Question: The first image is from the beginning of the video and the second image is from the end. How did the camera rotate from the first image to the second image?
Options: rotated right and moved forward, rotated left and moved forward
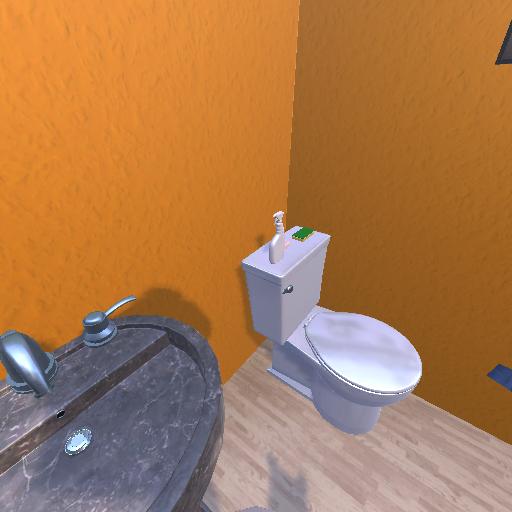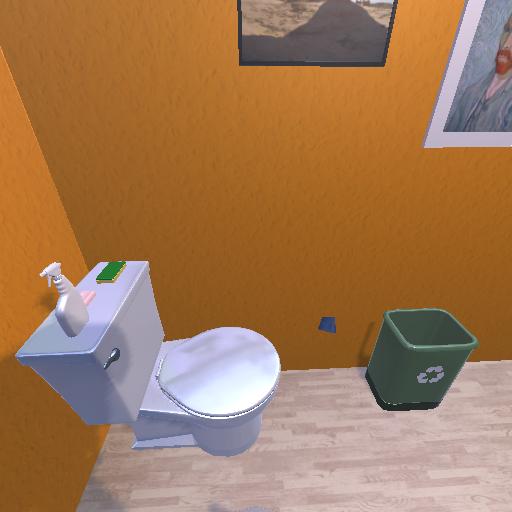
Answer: rotated right and moved forward